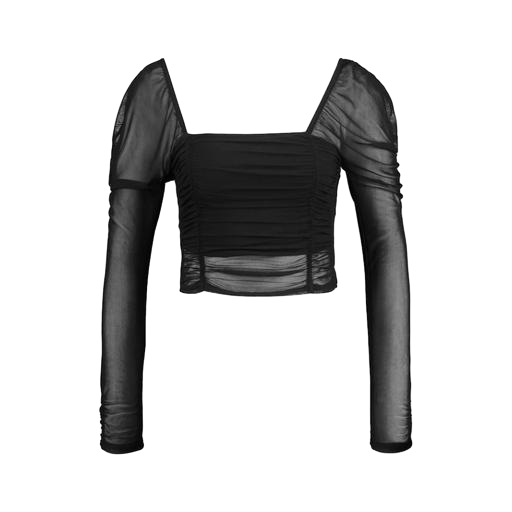
black shoulder net crop top, black long sleeved crop top, black long-sleeve crop top, white background